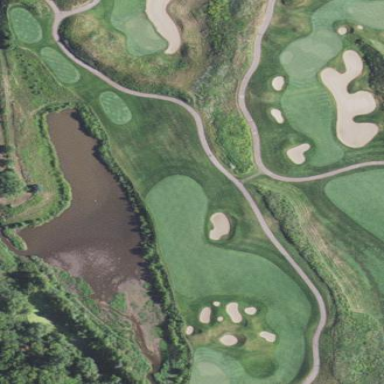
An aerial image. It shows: Water basin acting as lateral water hazard on golf course.